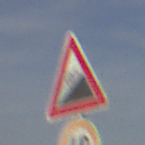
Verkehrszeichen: Steigung10
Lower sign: Geschwindigkeit40
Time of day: MorningAfternoon
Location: Outdoor (Suburban)
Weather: PartlyCloudy
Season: NotSpecified
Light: Natural